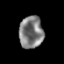
Tissue: prostate
Cell type: T cells
Senescence score: 0.2462
Nuclear area (px): 748
Mean DAPI intensity: 127.337